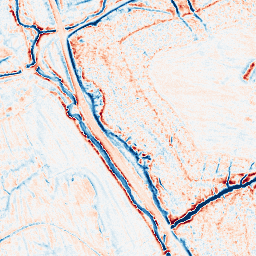
Category: edge_preserving
Decomposition family: anisotropic_diffusion
Decomposition parameters: iterations: 50
kappa: 10
gamma: 0.05
Upsampling method: quadratic
Upsampling parameters: scale: 8
Upsampling scale: 8